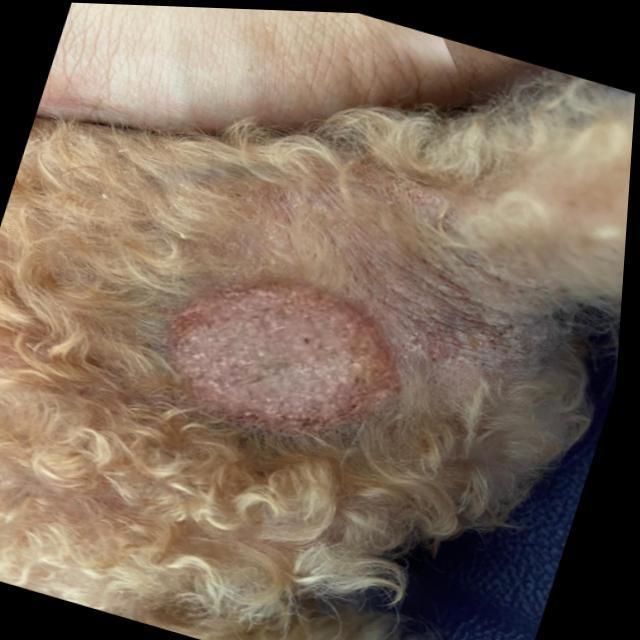
Canine ringworm (Dermatophytosis) — fungal infection caused by Microsporum or Trichophyton. Presents with circular alopecia, scaling, crusting, and broken hairs.